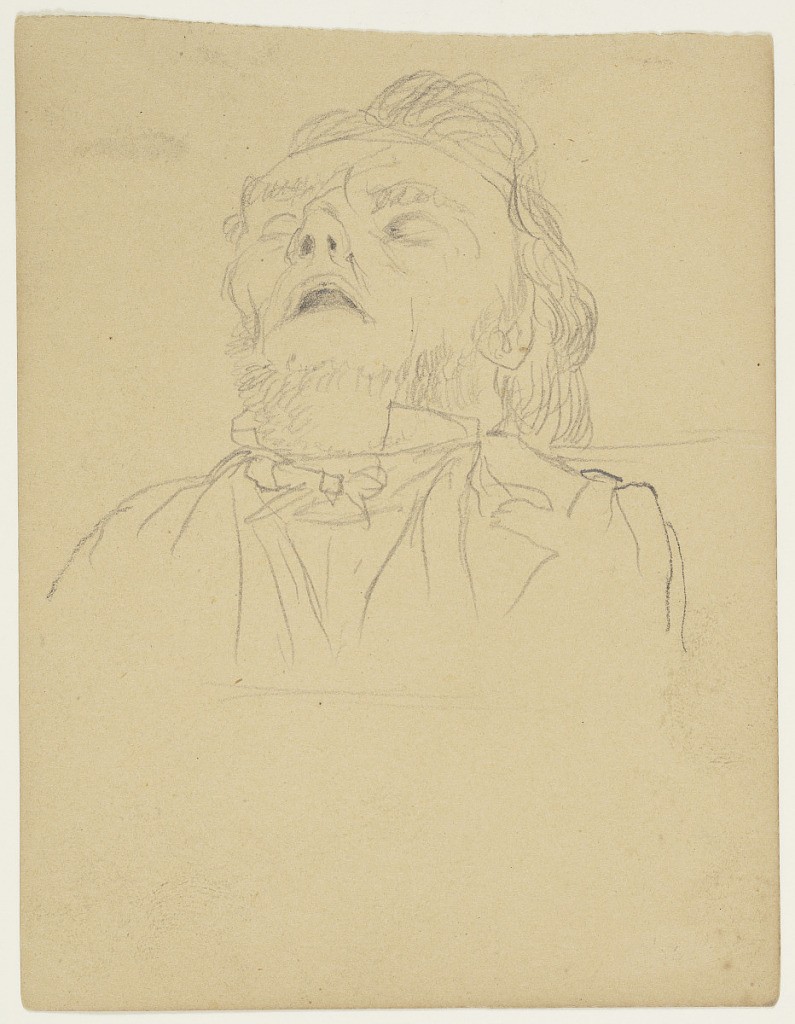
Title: Portrait of Sleeping Man
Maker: Frederic Edwin Church, American, 1826–1900
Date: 1876–90
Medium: Graphite on tan wove paper
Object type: Drawing
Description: Figure sketch of a sleeping elderly man. Viewed slightly obliquely, the man's head leans backwards as his mouth is agape. He has a beard around his chin, cheeks, and jowls, and has long hair. A bowtie is visible around his collared neck.